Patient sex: F
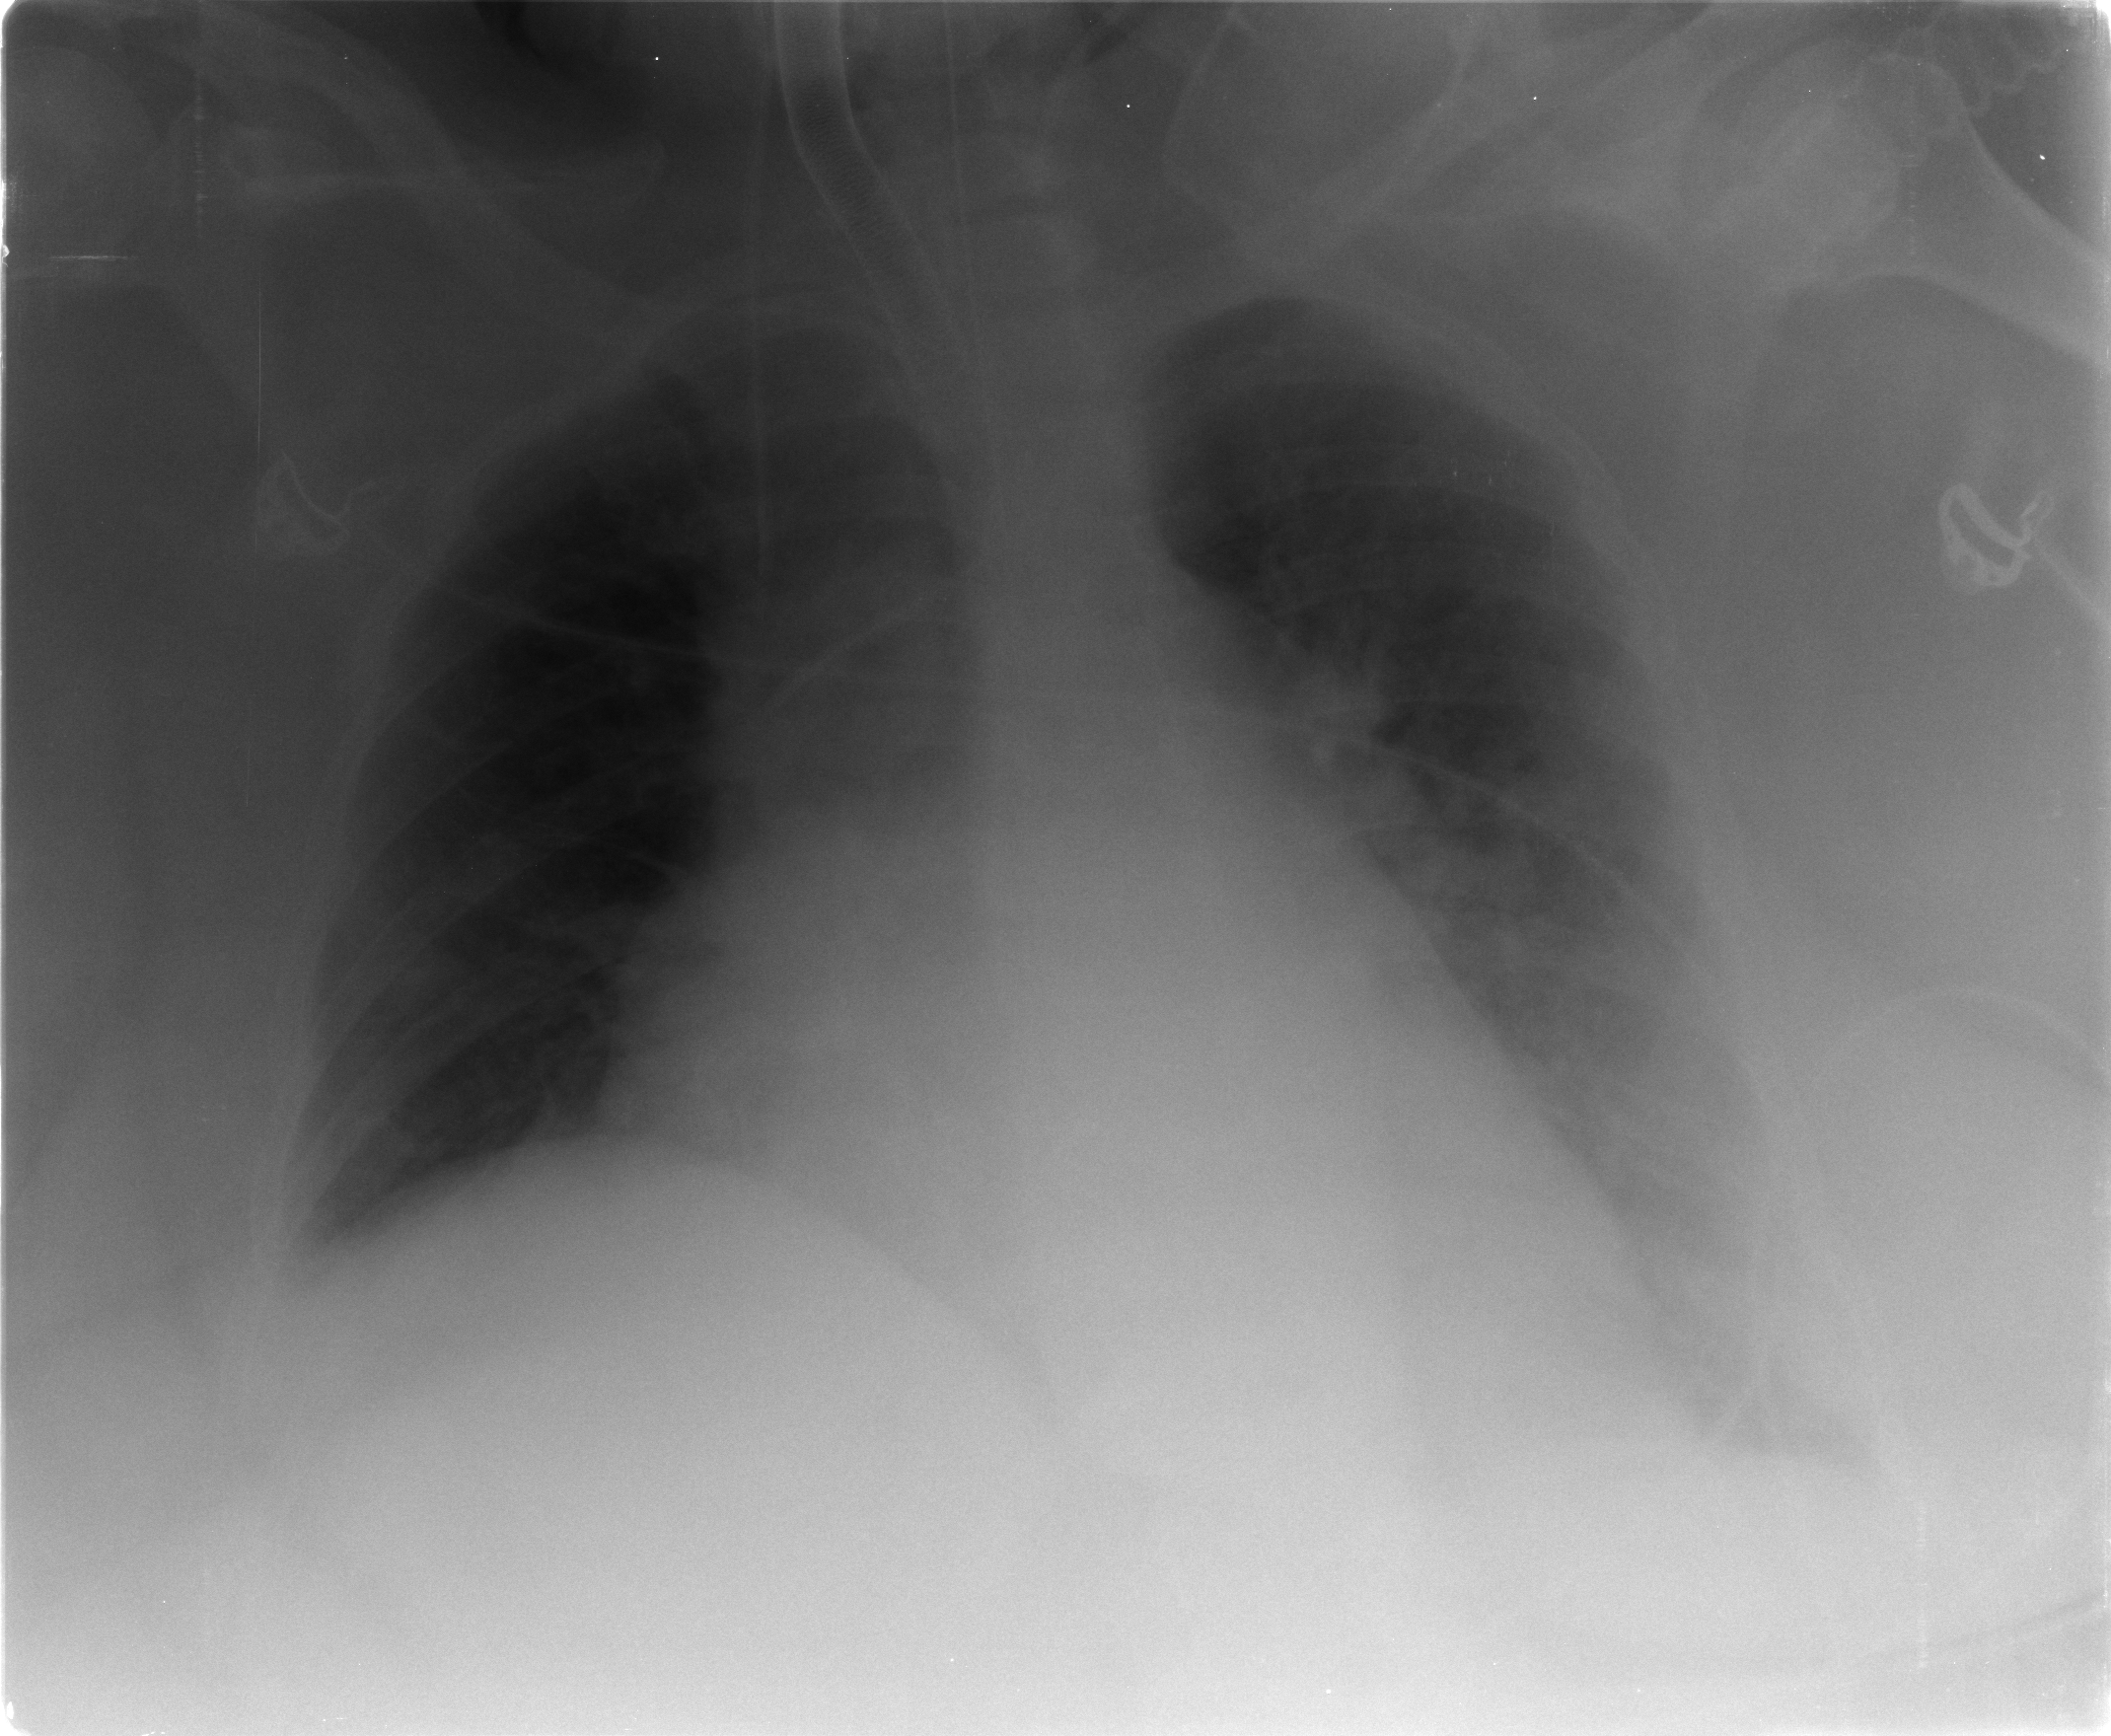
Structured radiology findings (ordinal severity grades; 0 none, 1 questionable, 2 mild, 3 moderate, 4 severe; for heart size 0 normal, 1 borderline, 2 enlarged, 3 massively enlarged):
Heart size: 2
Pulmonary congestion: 2
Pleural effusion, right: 1
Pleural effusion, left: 2
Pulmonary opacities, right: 0
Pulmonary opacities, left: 3
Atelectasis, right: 2
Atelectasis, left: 2